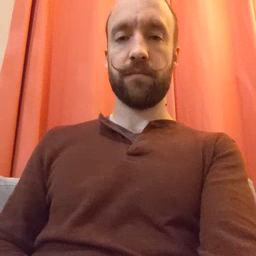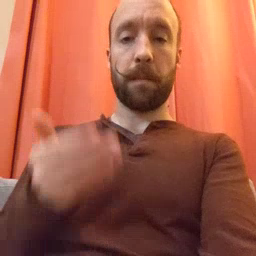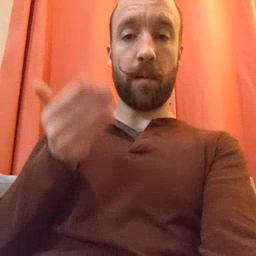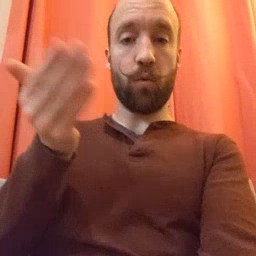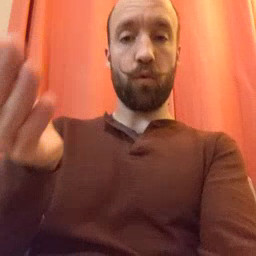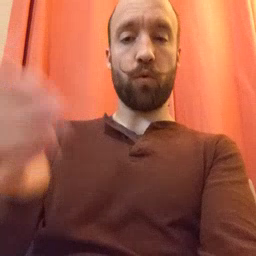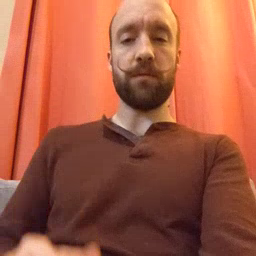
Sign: boat